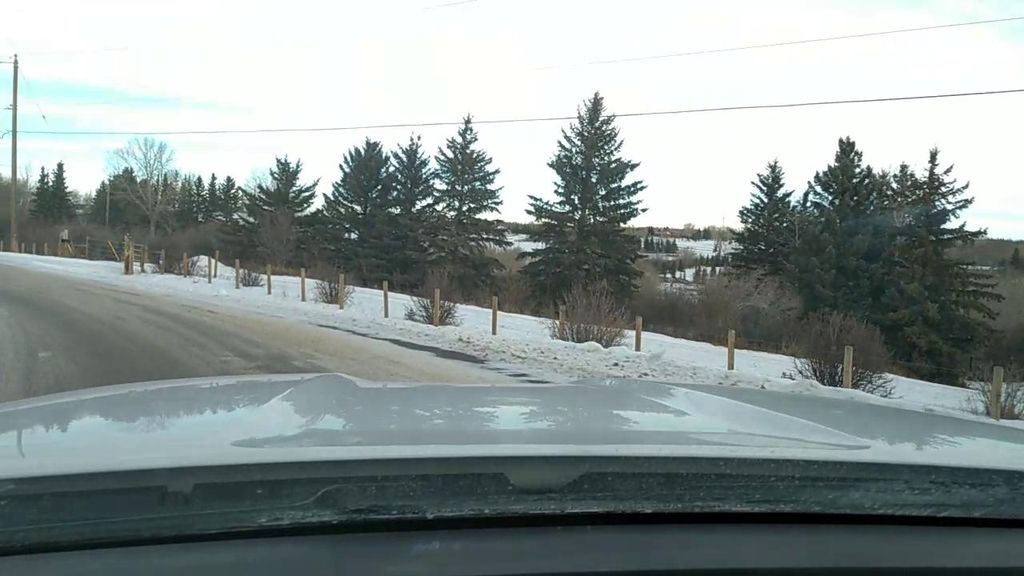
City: calgary